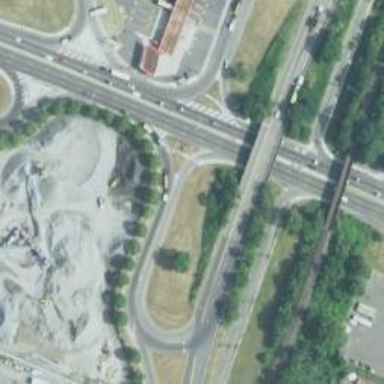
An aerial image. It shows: Motorway junction.